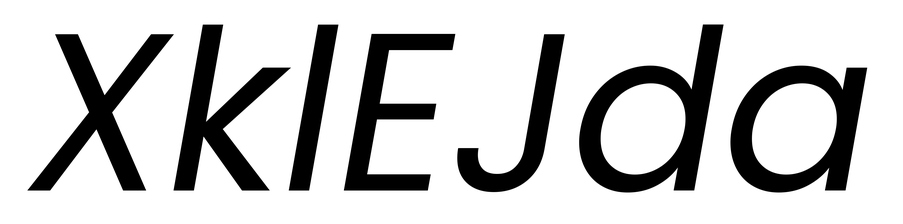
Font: Poppins-Italic